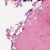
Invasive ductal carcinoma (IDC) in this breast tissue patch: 0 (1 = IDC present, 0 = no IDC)